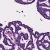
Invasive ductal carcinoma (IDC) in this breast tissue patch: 0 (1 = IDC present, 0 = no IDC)